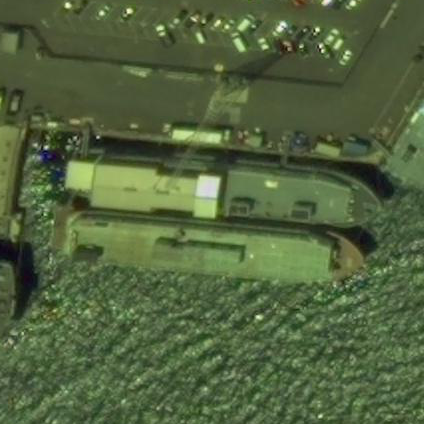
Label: civil